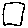
Label: square